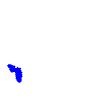
Particle: electron